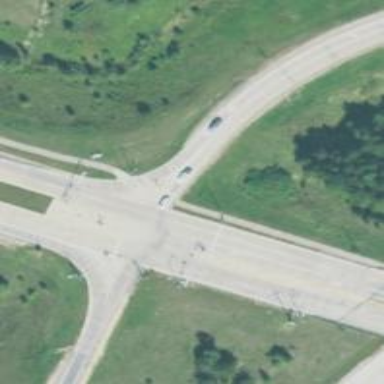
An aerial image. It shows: Zebra crossing on the road.